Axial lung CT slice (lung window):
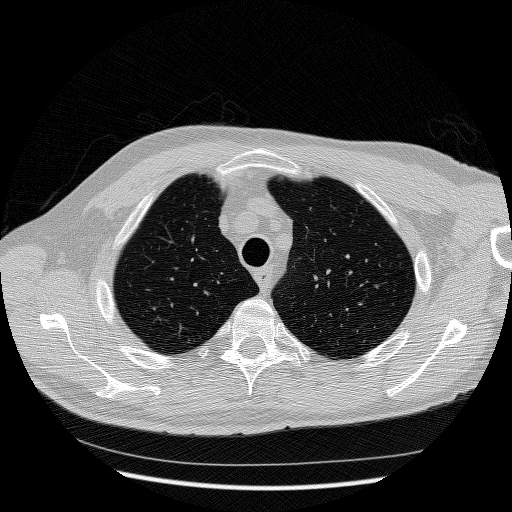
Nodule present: no